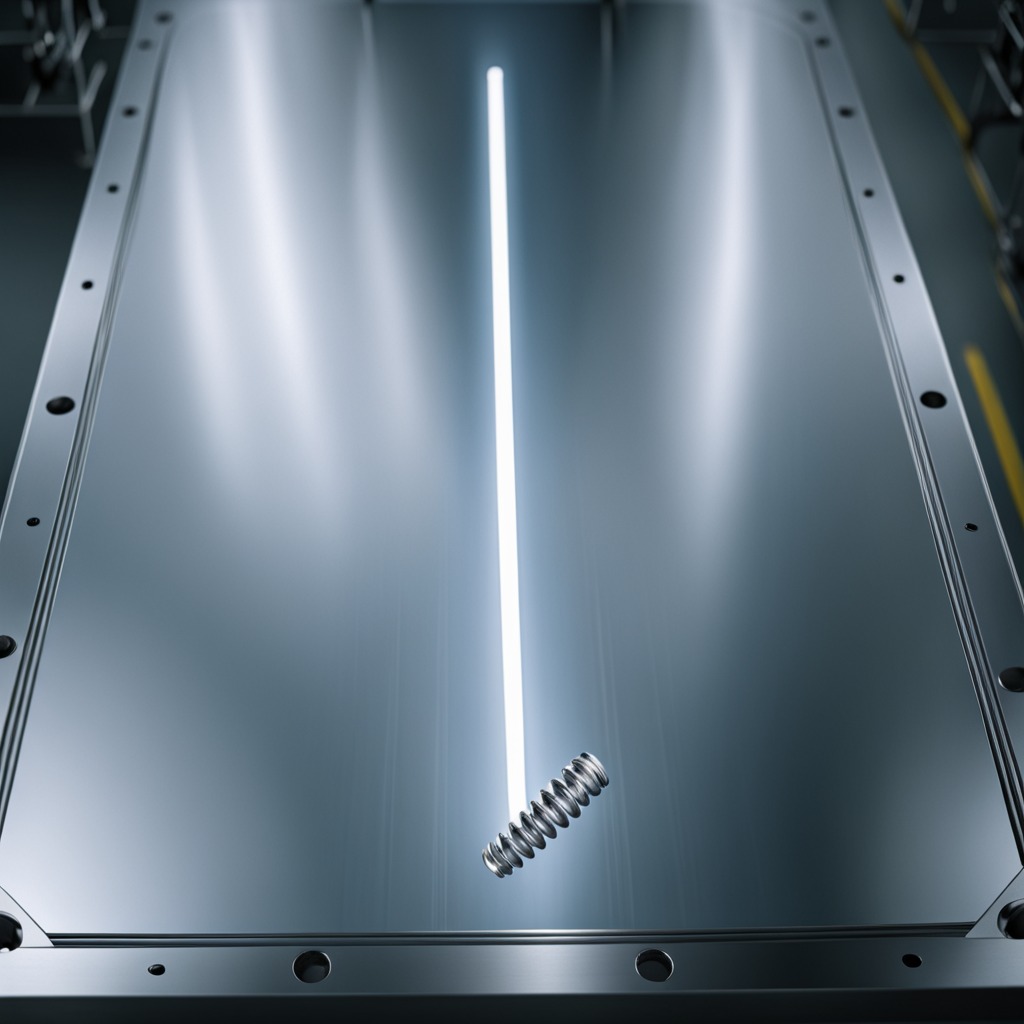
A coiled metal spring is lying on the metal table.